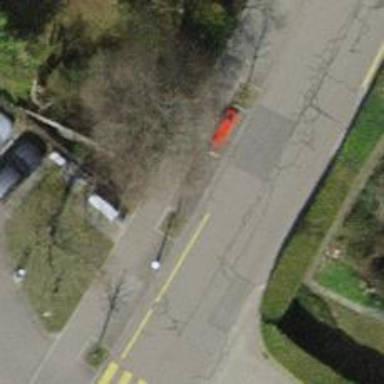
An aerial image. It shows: Bus stop with platform for public transport.